Question: The image does not appear when I share the url.
I have used the Object Debugger but the problem continues.

Below is my meta tags:
'''
<meta property="og:title" content="Continental 1120 - Player">
<meta property="og:site_name" content="Continental 1120">
<meta property="og:image" content="http://continental1120.esy.es/imgs/logo.jpg">
<meta property="og:image:type" content="image/jpeg">
<meta property="og:image:width" content="117">
<meta property="og:image:height" content="60">
<meta property="og:type" content="website">
'''
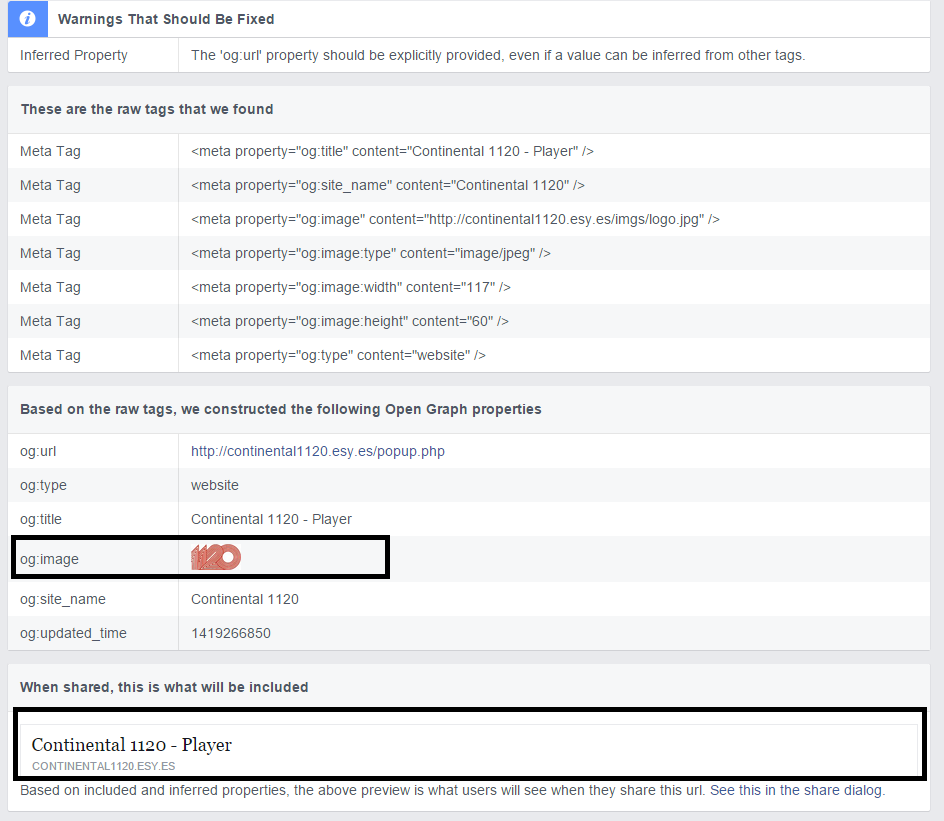
Answer: the warning output tells that you should add the meta og:url.
By the way if i try to share the link <URL>, the image is correctly shared.